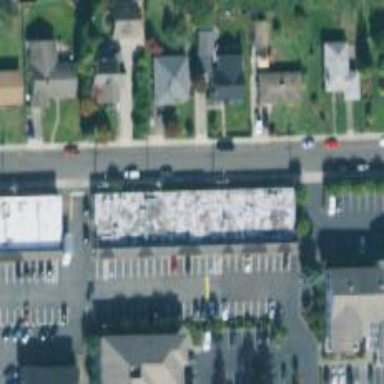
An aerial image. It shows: Healthcare clinic.